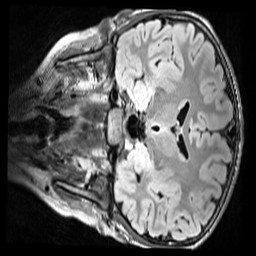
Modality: FLAIR
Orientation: coronal
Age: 11
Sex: male
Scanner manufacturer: siemens
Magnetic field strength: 3 T
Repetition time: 5 s
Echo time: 0.388 s